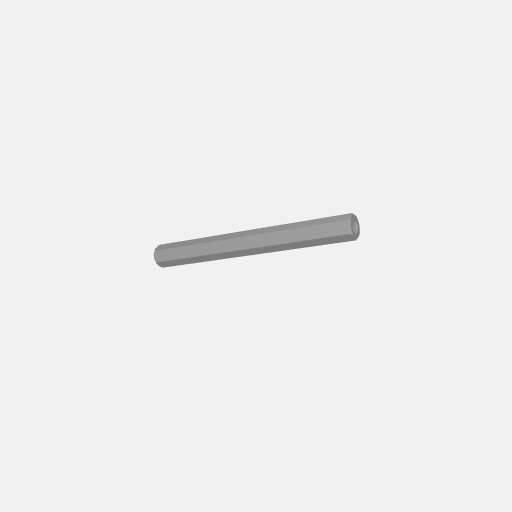
Part: Standoff8RID72